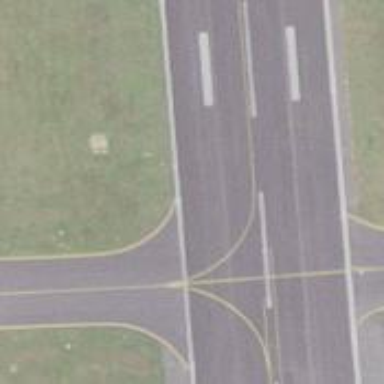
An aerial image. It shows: View of taxiway at the airport.